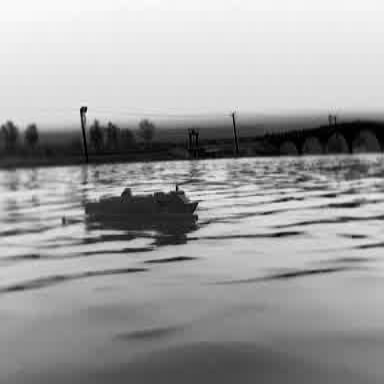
There is a container_ship in the infrared image.